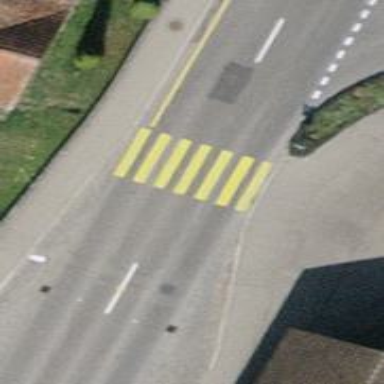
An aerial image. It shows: Marked crossing on footway.